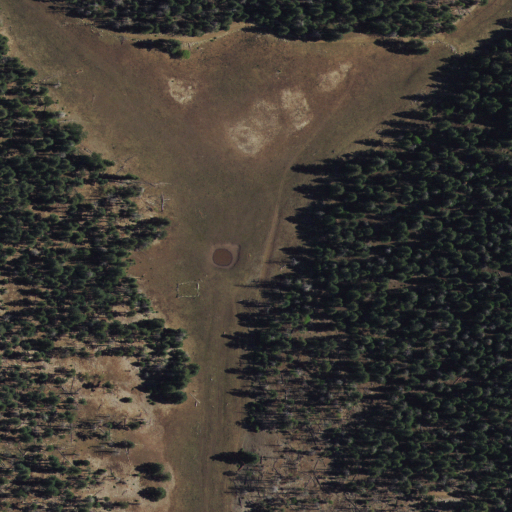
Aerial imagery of valley in New Mexico named Harris Canyon containing evergreen forest, deciduous forest, and grassland